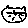
Label: cat